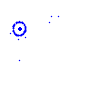
Particle: proton